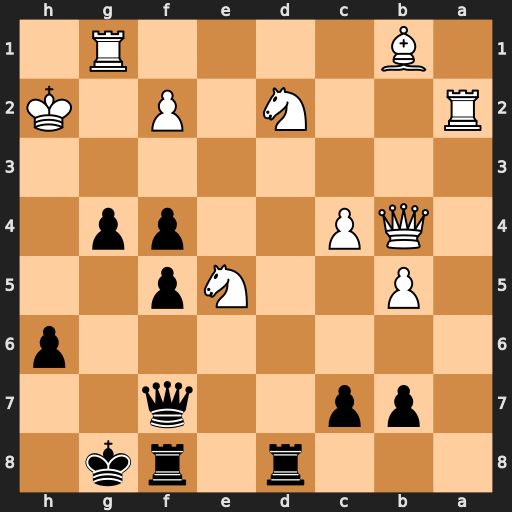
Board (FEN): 3r1rk1/1pp2q2/7p/1P2Np2/1QP2pp1/8/R2N1P1K/1B4R1
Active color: b
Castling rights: -
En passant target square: -
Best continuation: Qh5+ Kg2 Qh3#